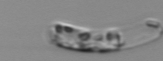
Label: Guinardia_striata